Question: I'm creating a full-screen design where:
- - -
I'm trying to create an "options" div that would pop up from the bottom right bar, overlaying my map on the middle-right side.

However, by looking at my <URL>, you can see that what I did makes the options div start at the bottom div and goes downward. Furthermore, I gave it a 100% width, but it did not adapt the width of its container, but the width of the screen.
'''
#options {
position: absolute;
background: #39E023;
width: 100%;
height: 200px;
text-align: right;
}
'''
Thanks guys!
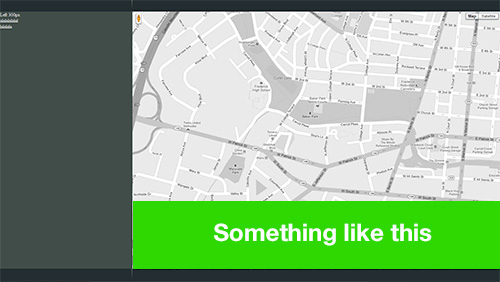
Answer: Give your div a 'margin-top' which is equal to the height, negative:
'''
#options {
position: absolute;
background: #39E023;
width: 100%;
height: 200px;
text-align: right;
margin-top: -200px;
}
'''